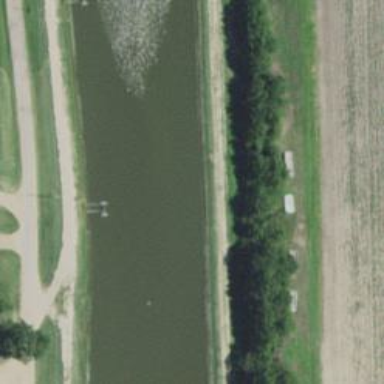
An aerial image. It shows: Aquaculture pond surrounded by natural water.